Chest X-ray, PA view. Patient: 51 years old, sex M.
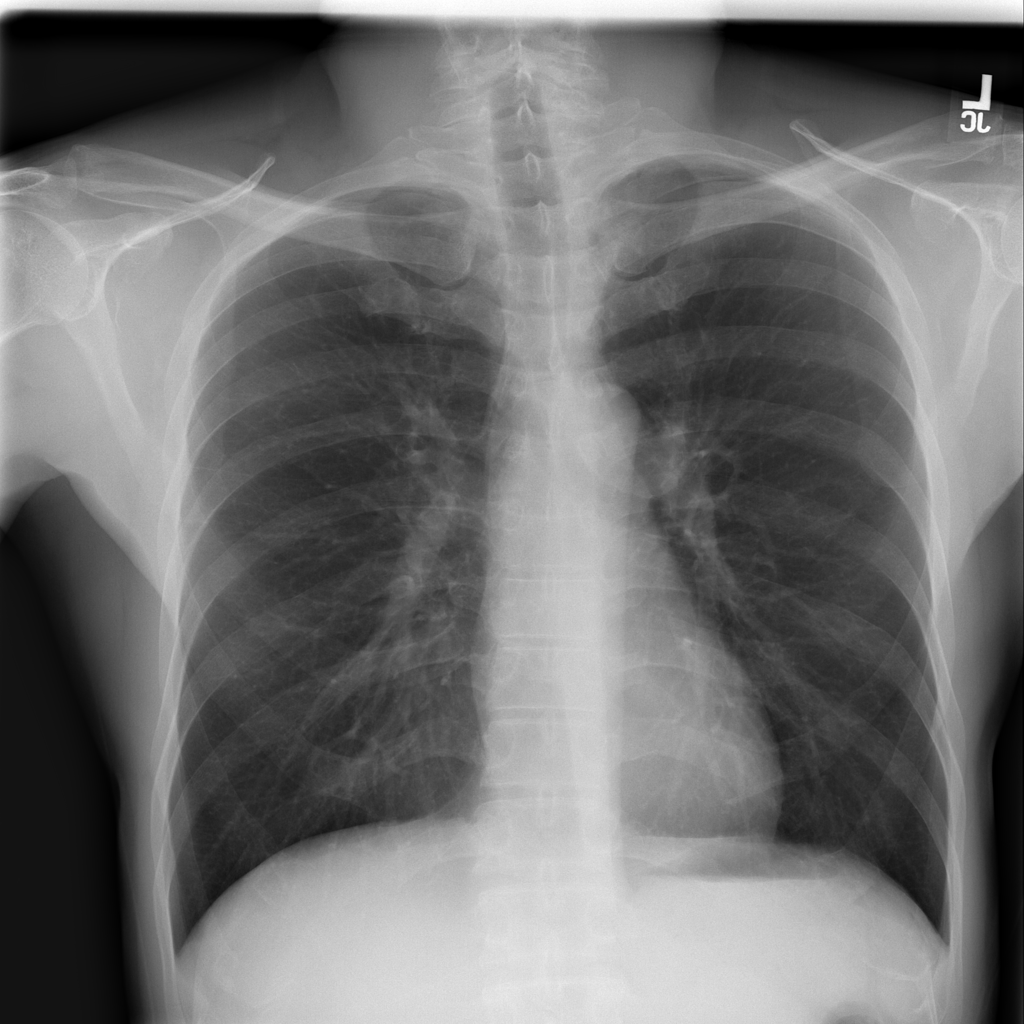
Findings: No Finding